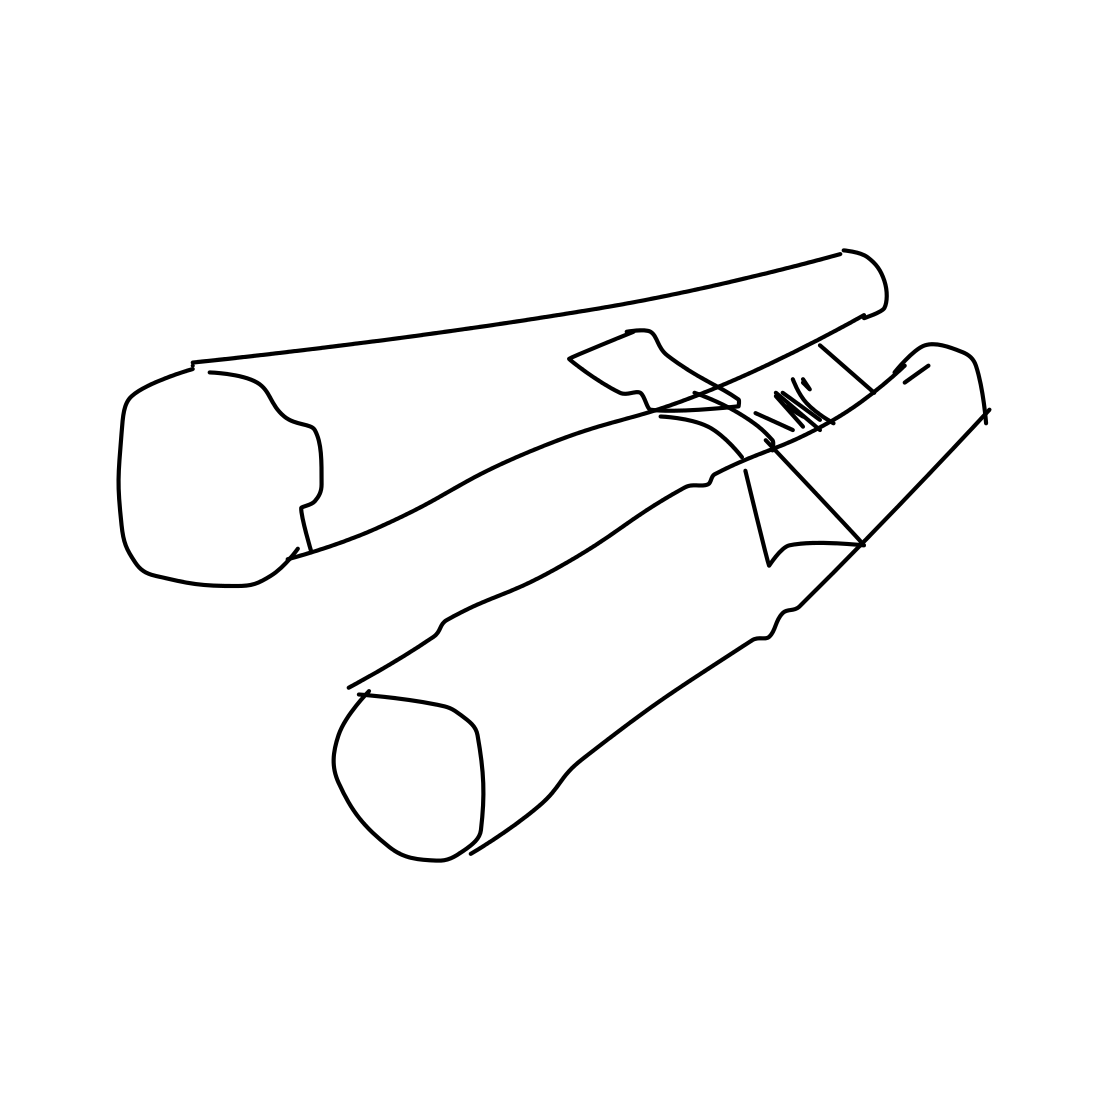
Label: binoculars